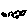
Label: cloud